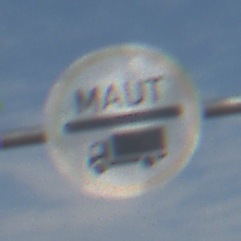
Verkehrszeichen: Mautpflicht
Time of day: Midday
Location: Outdoor (Suburban)
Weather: PartlyCloudy
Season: NotSpecified
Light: Natural